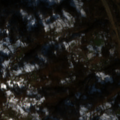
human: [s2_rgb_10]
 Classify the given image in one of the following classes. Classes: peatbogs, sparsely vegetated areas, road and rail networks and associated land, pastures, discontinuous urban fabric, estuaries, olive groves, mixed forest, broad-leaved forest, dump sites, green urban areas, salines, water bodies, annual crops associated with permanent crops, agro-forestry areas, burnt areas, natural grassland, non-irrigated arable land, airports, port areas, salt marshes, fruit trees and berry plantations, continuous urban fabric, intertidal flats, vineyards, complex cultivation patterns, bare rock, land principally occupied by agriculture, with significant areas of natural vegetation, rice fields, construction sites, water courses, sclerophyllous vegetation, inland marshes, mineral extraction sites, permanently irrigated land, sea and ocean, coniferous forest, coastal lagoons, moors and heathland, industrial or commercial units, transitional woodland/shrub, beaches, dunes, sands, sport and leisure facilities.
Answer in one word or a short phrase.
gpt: mineral extraction sites, complex cultivation patterns, land principally occupied by agriculture, with significant areas of natural vegetation, broad-leaved forest